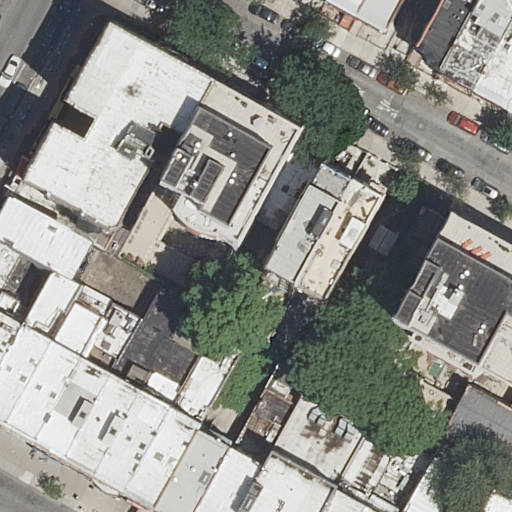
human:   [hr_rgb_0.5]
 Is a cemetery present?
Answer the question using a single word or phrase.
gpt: no

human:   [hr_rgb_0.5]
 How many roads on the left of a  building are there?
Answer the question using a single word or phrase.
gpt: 2

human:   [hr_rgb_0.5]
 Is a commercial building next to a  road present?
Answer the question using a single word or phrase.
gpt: no

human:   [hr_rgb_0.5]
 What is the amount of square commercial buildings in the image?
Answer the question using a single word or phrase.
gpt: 0

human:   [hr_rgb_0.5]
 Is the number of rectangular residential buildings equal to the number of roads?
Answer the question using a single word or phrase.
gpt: no

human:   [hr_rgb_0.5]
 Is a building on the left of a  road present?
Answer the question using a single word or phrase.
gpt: yes

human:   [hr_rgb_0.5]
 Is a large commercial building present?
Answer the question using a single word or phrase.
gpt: no

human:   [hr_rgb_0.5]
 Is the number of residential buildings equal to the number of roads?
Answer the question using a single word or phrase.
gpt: no

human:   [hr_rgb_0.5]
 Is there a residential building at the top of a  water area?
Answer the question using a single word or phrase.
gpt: no

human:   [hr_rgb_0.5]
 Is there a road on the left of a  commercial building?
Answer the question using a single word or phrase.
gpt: no

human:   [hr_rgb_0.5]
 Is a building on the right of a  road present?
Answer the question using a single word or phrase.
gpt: yes

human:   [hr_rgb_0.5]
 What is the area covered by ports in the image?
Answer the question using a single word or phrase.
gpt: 0m2

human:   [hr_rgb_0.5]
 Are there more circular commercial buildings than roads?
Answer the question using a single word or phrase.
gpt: no

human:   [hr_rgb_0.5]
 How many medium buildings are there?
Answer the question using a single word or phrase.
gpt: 20

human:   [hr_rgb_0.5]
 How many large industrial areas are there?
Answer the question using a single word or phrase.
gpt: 0

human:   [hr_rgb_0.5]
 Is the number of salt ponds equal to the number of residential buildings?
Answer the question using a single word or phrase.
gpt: no

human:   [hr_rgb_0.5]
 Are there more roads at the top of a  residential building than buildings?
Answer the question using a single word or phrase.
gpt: no

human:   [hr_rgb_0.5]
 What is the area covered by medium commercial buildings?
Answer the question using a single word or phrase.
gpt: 0m2

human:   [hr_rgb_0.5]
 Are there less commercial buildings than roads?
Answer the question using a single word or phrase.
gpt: yes

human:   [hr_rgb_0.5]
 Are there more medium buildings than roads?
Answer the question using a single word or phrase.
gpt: yes

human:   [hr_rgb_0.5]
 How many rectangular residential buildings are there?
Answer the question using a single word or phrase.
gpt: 30

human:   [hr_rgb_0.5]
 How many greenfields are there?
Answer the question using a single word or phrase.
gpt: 0

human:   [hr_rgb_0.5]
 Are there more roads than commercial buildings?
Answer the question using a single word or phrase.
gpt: yes

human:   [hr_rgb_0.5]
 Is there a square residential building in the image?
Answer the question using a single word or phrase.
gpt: no

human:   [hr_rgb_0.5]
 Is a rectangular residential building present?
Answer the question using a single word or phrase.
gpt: yes

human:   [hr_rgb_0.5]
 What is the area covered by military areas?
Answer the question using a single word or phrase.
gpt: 0m2

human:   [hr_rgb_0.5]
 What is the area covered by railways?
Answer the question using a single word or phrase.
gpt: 0m2

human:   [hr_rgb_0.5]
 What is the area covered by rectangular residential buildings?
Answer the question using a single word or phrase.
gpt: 3907m2

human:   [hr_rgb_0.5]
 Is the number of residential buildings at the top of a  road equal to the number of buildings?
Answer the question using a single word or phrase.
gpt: no

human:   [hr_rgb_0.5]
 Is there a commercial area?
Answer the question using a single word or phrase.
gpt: no

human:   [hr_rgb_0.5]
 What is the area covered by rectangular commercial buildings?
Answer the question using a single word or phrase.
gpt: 0m2

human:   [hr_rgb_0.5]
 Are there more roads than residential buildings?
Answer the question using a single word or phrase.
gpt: no

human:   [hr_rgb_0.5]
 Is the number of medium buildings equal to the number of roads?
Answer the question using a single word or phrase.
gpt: no

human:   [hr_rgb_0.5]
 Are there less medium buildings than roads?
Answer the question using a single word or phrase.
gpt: no

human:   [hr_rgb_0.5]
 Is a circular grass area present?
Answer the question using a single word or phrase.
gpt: no

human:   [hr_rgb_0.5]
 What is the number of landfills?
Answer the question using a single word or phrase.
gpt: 0